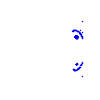
Particle: pion